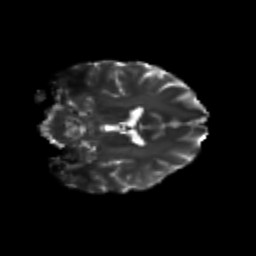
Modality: T2w
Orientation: coronal
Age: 23
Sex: female
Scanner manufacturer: siemens
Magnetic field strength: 3 T
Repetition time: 3.5 s
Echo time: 0.125 s